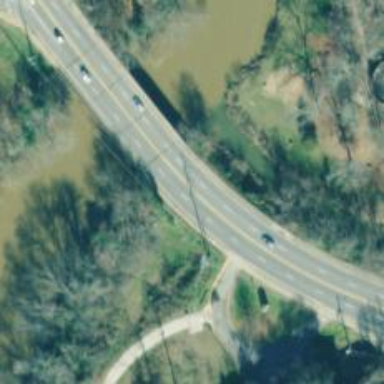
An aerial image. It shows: Primary highway bridge with asphalt surface. It has separate sidewalks.